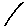
Label: line